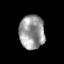
Tissue: prostate
Cell type: T cells
Senescence score: 0.3288
Nuclear area (px): 842
Mean DAPI intensity: 152.983